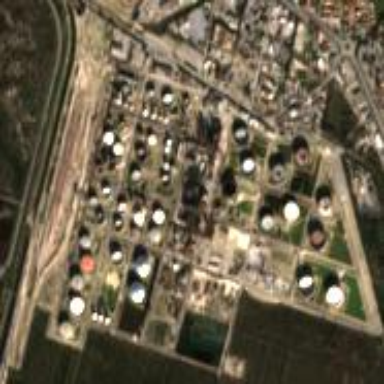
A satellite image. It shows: Industrial area with refinery.